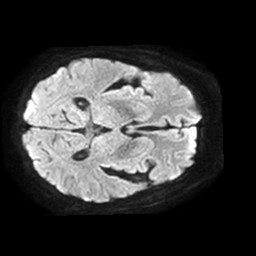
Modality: TRACE
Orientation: axial
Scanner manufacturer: philips
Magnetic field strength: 1.5 T
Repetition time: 4.064 s
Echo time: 0.06922 s